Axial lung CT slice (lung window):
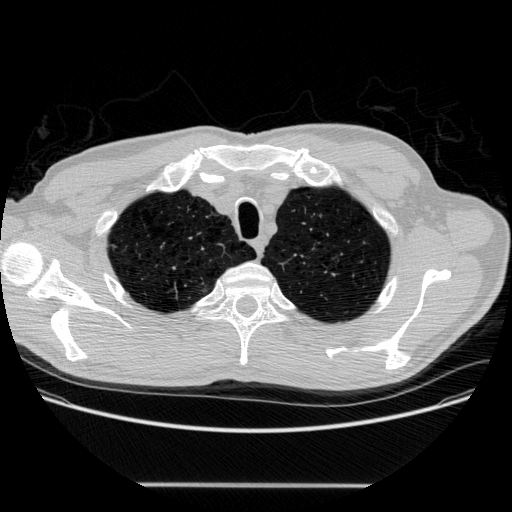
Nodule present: no